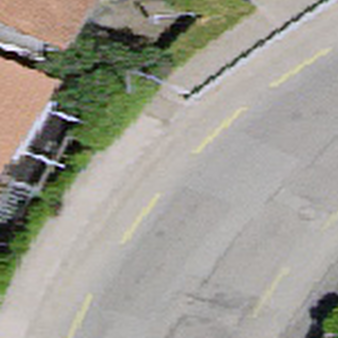
Label: other